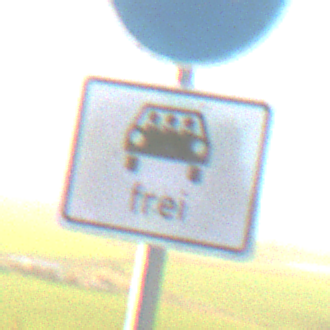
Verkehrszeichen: MehrfachbesetzePersonenkraftwagenFrei
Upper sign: Busssonderstreifen
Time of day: SunriseSunset
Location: Outdoor (Nature)
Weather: Clear
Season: NotSpecified
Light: Natural